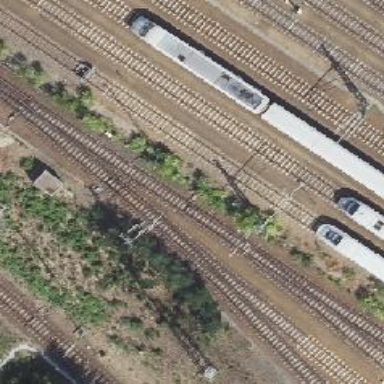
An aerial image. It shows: Railway switch.